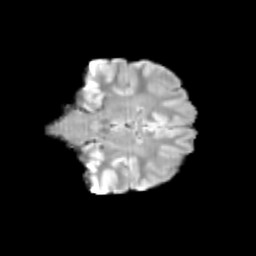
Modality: T2w
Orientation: coronal
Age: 13
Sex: female
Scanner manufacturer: siemens
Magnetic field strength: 3 T
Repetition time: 3.8 s
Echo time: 0.07 s